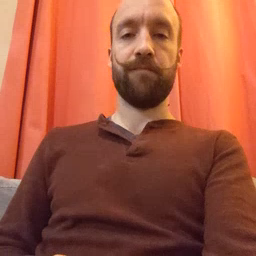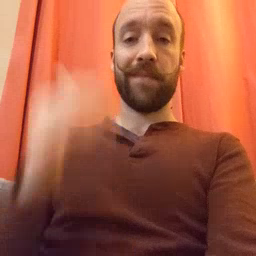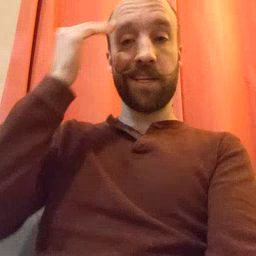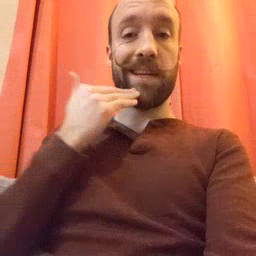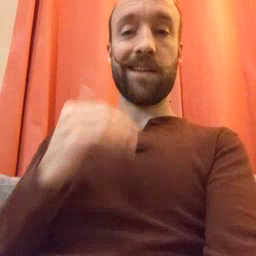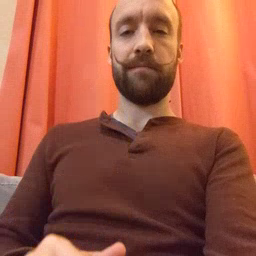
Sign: head